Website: walmart
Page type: customer-info-address
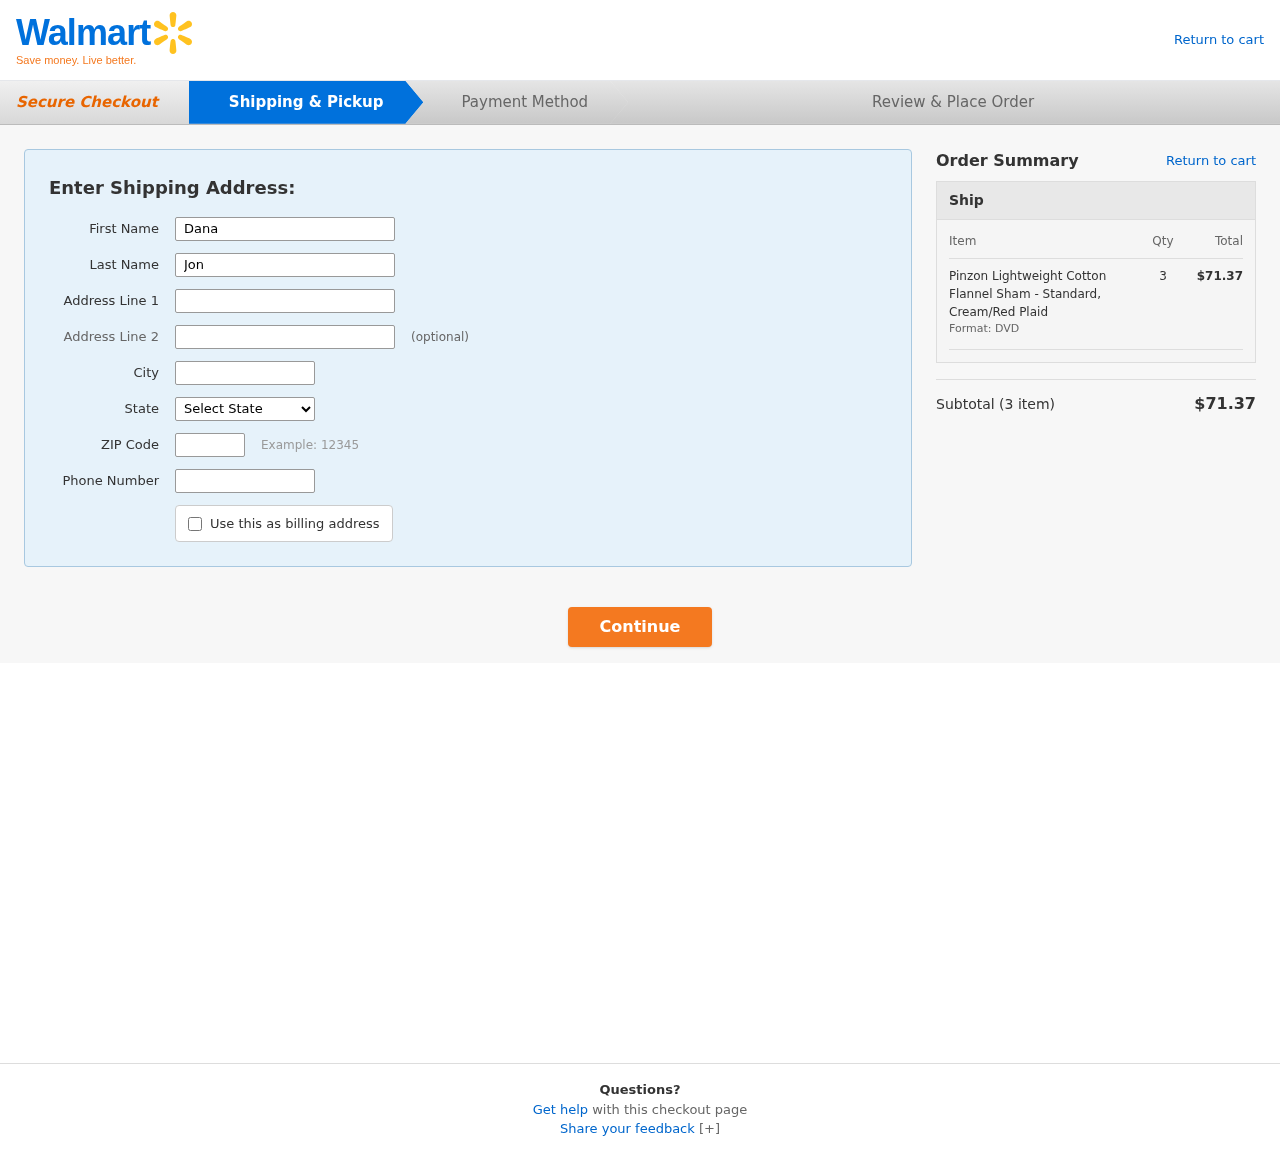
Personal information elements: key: PII_CITY
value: Port Loristad
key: PII_FIRSTNAME
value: Dana
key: PII_LASTNAME
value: Jones
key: PII_PHONE
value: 4845922145
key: PII_POSTCODE
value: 74482
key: PII_STATE
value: Indiana
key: PII_STREET
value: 7645 Dylan Light Apt. 358
Product elements: key: PRODUCT1_NAME
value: Pinzon Lightweight Cotton Flannel Sham - Standard, Cream/Red Plaid
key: PRODUCT1_QUANTITY
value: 3
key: PRODUCT1_LINE_TOTAL
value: $71.37
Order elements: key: ORDER_NUM_ITEMS
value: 3
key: ORDER_SUBTOTAL
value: $71.37